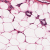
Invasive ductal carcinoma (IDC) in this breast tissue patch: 1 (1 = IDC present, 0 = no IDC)